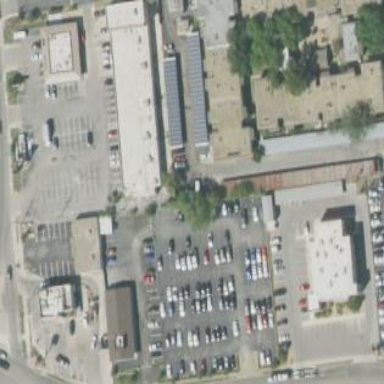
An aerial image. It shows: Retail area.